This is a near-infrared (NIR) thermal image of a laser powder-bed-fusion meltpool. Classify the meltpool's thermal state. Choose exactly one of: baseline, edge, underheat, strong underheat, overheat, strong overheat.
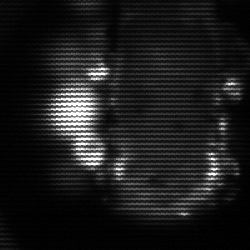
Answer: strong underheat